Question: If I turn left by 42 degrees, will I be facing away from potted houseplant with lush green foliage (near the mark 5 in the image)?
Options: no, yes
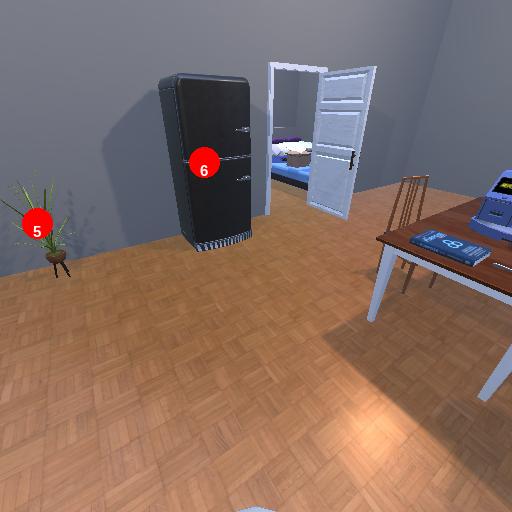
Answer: no